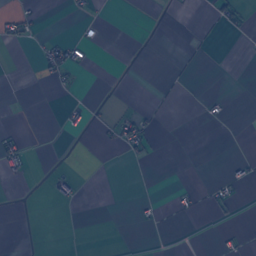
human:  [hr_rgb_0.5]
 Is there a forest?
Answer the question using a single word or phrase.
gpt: yes

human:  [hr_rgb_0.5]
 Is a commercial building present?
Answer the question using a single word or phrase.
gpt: yes

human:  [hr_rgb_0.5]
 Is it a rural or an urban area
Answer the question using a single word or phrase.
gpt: rural

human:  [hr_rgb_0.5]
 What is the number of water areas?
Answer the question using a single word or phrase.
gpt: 7

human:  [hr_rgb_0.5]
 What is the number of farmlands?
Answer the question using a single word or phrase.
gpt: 68

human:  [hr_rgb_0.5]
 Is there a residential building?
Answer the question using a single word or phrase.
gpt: yes

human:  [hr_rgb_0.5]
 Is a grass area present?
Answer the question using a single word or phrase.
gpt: yes

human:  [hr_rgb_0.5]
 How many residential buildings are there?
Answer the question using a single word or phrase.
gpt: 162

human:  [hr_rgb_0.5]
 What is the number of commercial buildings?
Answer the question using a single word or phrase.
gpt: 5

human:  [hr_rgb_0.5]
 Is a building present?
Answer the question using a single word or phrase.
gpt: yes

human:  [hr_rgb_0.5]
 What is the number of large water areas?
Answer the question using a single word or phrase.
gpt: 2

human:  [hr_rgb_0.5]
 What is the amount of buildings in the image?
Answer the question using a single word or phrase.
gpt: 183

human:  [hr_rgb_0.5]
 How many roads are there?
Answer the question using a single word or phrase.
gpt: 62

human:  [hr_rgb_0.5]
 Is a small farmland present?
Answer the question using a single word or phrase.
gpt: yes

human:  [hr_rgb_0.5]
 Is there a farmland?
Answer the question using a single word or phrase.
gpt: yes

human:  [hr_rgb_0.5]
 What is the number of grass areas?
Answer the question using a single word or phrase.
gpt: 30

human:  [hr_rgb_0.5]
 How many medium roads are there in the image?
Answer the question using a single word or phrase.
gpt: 0

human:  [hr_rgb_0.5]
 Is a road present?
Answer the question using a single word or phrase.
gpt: yes

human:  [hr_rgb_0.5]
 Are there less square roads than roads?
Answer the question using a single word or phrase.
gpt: yes

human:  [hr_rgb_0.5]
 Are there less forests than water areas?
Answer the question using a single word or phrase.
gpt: no

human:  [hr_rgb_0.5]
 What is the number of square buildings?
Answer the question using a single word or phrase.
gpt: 0

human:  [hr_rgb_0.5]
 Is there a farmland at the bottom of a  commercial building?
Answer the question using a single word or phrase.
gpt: yes

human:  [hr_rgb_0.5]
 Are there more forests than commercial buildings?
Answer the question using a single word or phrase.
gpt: yes

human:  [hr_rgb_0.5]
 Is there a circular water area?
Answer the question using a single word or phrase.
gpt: no

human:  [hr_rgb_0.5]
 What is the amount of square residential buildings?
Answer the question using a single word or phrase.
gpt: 0

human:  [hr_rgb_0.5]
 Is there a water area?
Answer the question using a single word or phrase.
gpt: yes

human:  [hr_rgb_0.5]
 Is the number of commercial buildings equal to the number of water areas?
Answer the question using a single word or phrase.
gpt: no

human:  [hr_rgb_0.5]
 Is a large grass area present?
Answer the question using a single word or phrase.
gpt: yes

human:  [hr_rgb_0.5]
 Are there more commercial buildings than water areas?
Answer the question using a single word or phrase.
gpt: no

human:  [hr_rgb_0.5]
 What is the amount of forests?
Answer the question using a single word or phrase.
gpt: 20

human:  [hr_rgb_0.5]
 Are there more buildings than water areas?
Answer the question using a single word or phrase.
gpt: yes

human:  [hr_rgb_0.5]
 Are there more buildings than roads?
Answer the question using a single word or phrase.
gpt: yes

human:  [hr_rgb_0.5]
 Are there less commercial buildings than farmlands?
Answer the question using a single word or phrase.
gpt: yes

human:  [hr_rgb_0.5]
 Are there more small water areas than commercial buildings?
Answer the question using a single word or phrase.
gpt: no

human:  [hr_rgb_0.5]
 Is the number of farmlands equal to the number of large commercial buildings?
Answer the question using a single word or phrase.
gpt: no

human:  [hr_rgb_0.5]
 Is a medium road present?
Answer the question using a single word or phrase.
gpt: no

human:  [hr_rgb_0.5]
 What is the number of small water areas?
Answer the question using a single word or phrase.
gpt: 5

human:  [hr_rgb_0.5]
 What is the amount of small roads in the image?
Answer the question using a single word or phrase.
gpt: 62

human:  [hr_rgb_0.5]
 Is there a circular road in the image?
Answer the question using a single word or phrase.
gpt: no

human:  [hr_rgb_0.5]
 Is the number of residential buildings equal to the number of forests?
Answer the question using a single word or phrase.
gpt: no

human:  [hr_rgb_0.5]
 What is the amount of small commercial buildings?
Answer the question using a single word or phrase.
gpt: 3

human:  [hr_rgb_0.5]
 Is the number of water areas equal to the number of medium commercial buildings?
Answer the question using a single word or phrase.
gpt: no

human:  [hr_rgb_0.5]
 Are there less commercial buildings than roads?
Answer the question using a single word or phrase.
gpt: yes

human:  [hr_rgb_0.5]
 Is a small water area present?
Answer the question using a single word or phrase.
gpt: yes

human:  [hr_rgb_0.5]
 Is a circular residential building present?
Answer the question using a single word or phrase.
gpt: no

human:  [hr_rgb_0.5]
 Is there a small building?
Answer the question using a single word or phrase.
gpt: yes

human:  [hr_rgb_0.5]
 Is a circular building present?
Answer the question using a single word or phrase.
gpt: no

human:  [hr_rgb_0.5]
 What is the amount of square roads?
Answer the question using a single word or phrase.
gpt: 0

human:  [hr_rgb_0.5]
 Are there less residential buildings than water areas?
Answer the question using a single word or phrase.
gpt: no

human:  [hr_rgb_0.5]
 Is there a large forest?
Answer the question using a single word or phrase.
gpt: yes

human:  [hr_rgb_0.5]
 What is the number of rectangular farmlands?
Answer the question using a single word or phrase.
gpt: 5

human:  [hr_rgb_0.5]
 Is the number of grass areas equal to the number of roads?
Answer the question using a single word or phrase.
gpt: no

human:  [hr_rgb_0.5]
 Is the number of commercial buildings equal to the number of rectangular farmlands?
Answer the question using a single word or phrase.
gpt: yes

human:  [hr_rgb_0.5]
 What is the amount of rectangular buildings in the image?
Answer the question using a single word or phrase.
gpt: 133

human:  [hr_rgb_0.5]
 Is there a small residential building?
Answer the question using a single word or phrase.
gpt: yes

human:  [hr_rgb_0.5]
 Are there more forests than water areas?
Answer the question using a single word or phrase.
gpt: yes

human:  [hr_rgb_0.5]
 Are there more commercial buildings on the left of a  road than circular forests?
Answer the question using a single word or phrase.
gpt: yes

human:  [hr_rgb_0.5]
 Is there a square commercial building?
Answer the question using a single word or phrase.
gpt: no

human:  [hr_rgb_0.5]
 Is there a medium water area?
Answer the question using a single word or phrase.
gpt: no

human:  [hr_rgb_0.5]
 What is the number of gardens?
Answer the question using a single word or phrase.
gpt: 1

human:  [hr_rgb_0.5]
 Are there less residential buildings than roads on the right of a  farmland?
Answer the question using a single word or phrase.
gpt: no

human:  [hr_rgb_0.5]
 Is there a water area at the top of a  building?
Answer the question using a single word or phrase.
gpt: yes

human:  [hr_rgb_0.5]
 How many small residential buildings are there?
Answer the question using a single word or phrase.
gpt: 157

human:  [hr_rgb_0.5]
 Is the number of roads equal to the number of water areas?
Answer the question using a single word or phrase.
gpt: no